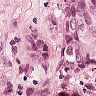
Metastatic tissue present: yes